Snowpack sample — Snodgrass Mountain, Crested Butte, Colorado (2/4/25, 12:06 PM MST)
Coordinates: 38.923, -106.968
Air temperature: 35 °F
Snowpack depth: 80 cm
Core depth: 70 cm
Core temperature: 32 °F
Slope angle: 14°, slope face: 78°
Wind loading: low
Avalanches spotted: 0
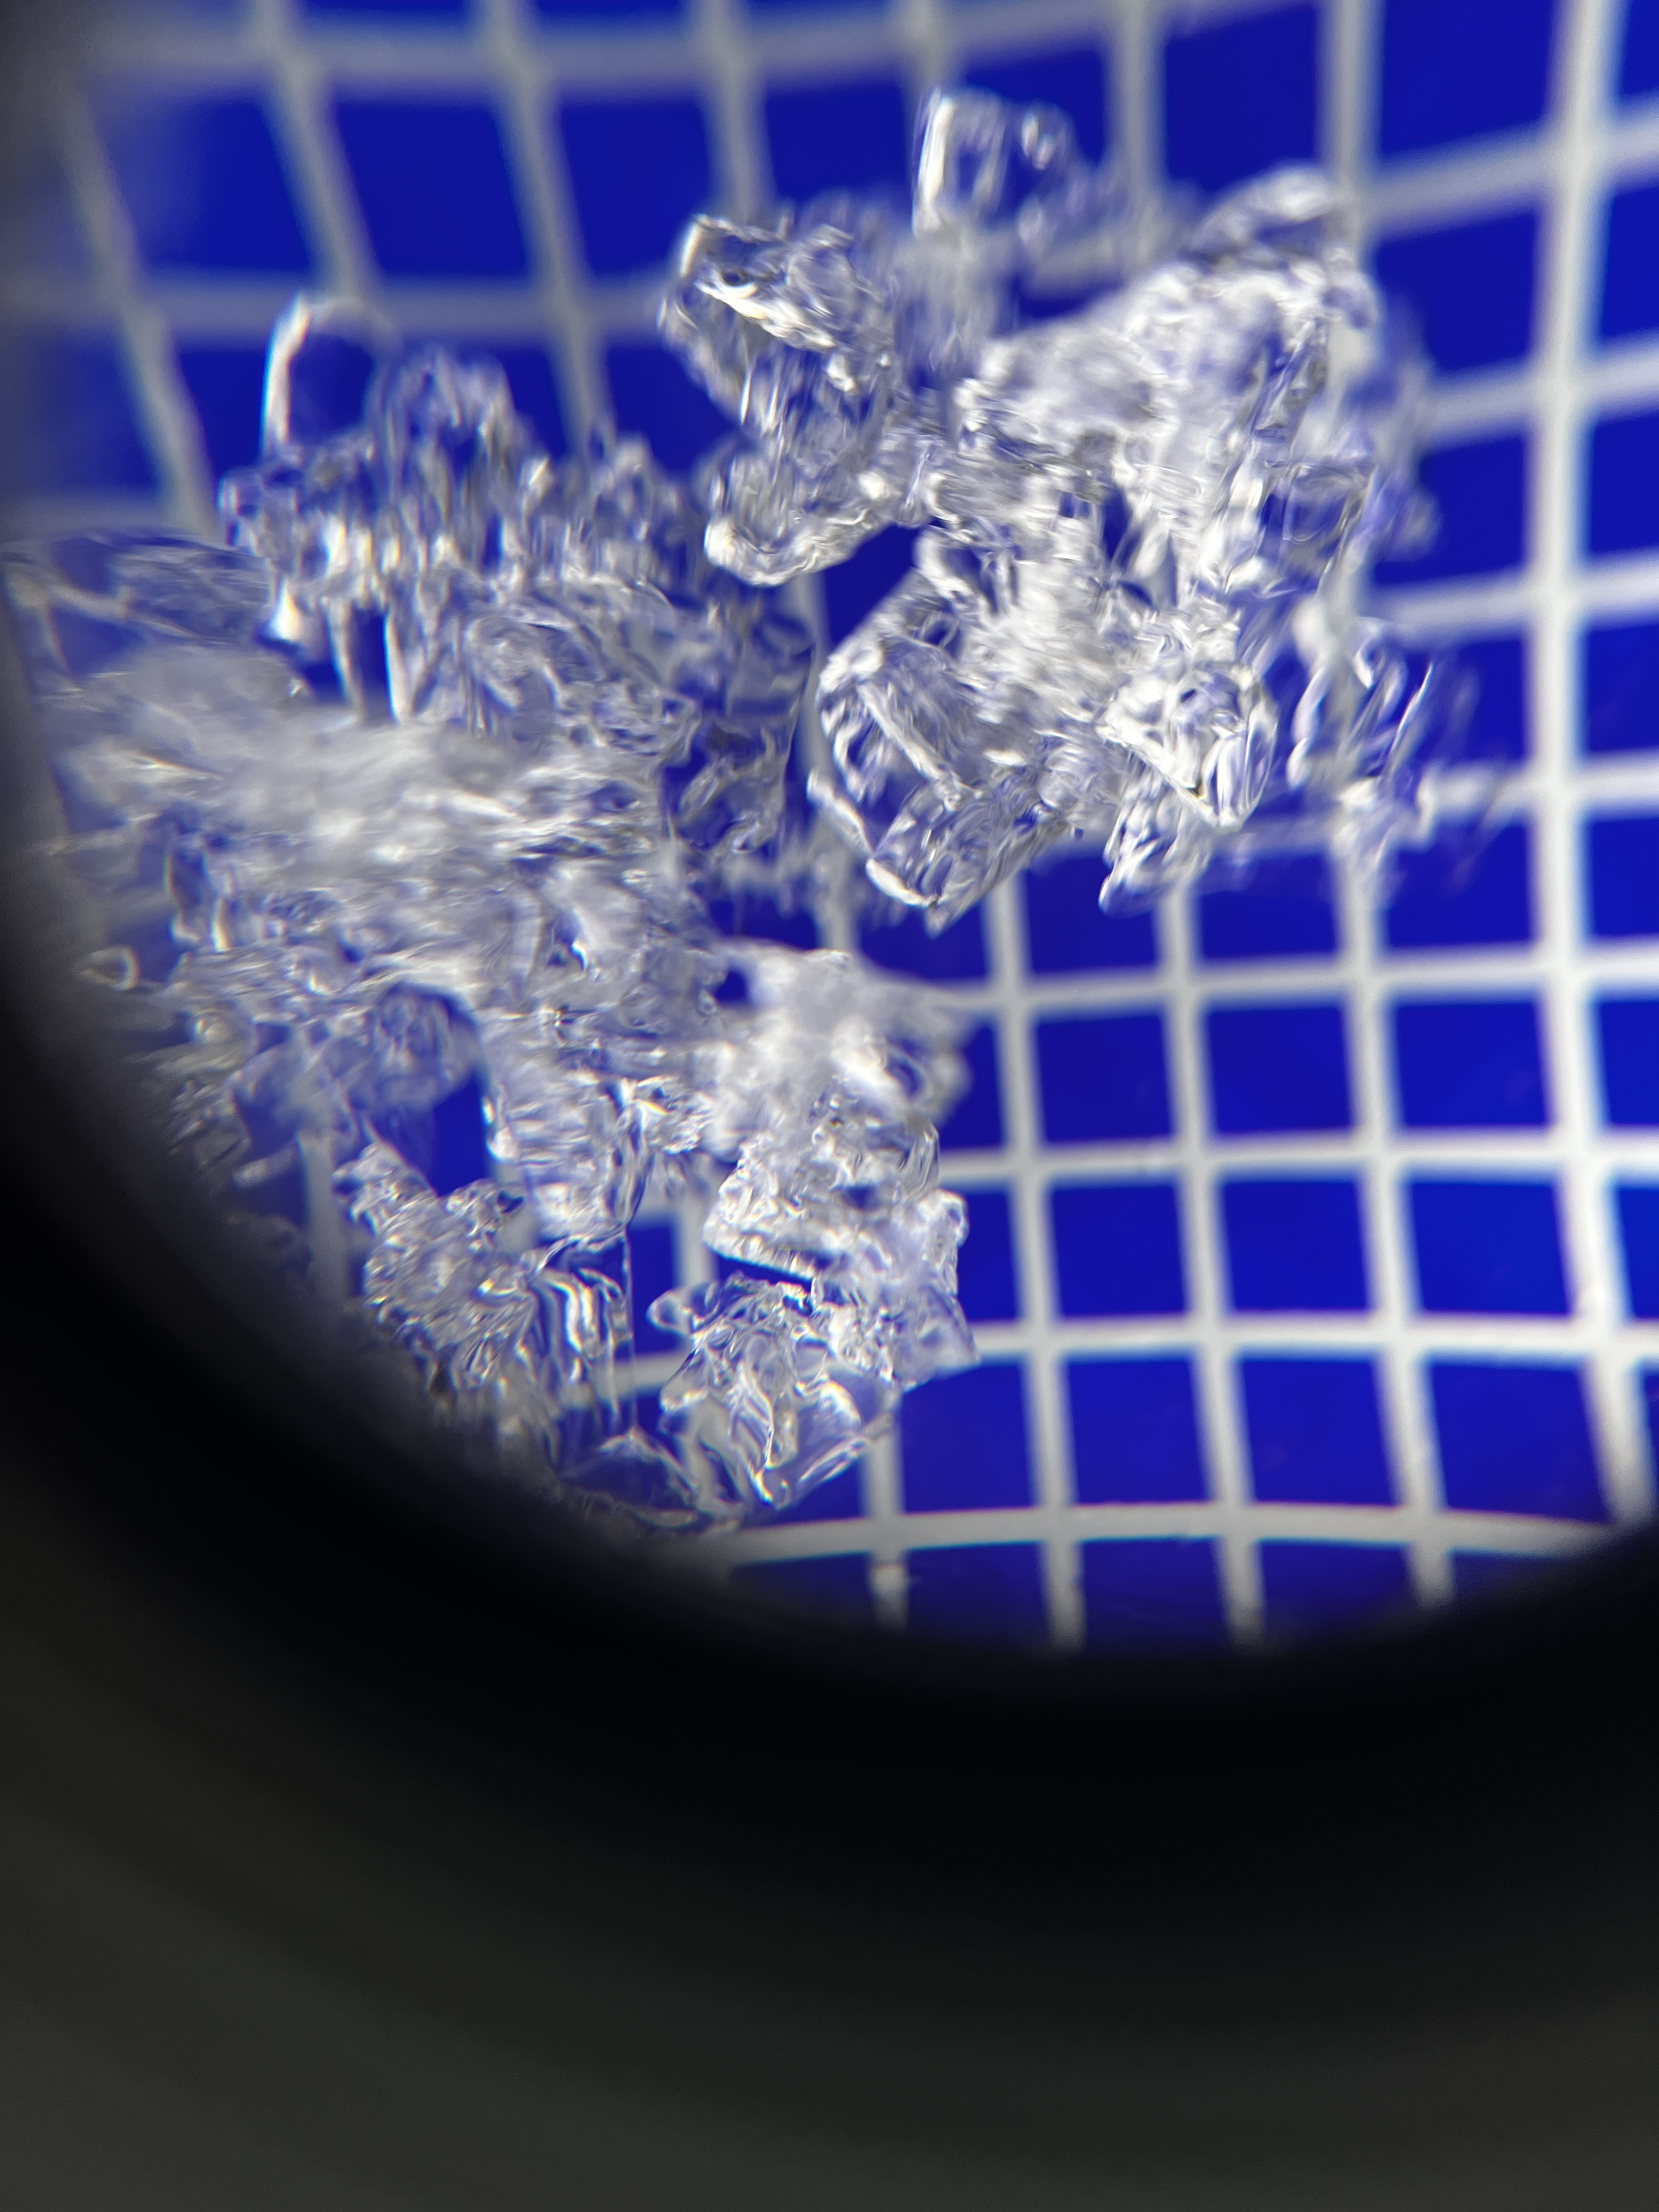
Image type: magnified_profile
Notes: No avalanches nearby, unusually warm weather for the last month reported by residents, Collected 25 yards from treeline